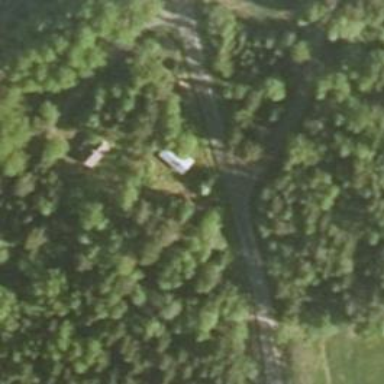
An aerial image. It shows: Shelter building.